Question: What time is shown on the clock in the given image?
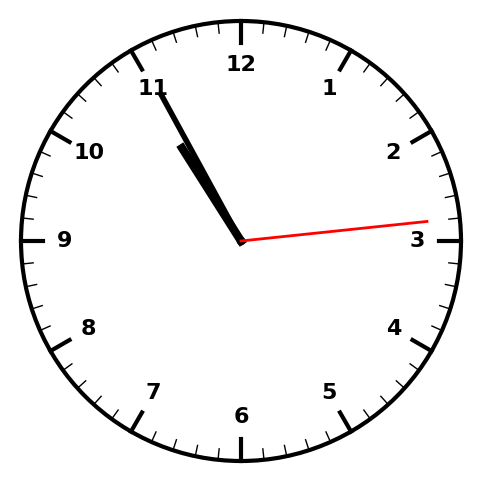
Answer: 10:55:14